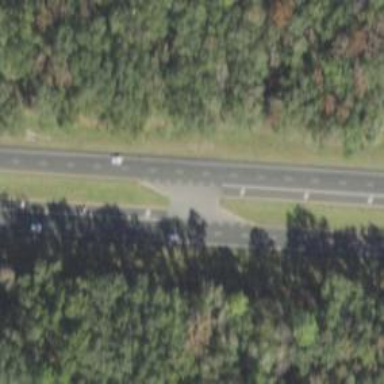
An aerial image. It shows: Trunk link highway.